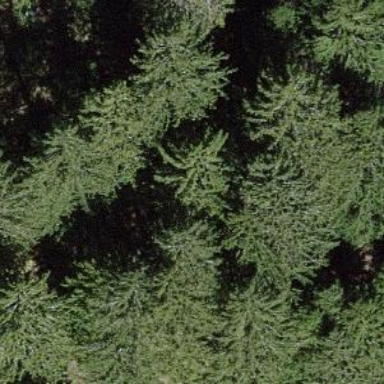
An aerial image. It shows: Forest area.